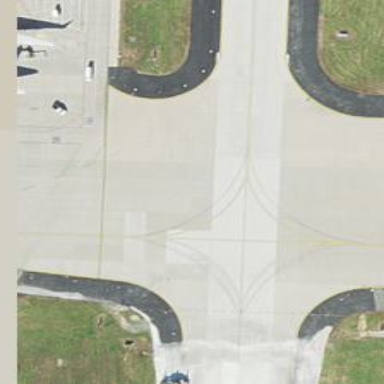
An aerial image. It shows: Image of taxiway at airport.